Question: When I 'set' the 'background image' at I have to give it a 'static size' of div otherwise it will not display the background images. What is problem.....

I have this
'''
.wrapper {
width: 1170px;
margin: 0 auto;
height: auto !important;
}
.main_div {
float: left;
width: 100%;
height: auto !important;
}
body {
font-family: Verdana, Geneva, sans-serif;
font-size: 14px;
width: 100%;
height: auto !important;
}
.header {
width: 100%;
background-image:url(file:///D|/HJ/ALL%20HTML%20TEMP/bootstrap/bootstrap/img/header_bg.jpg);
float:left;
}
'''
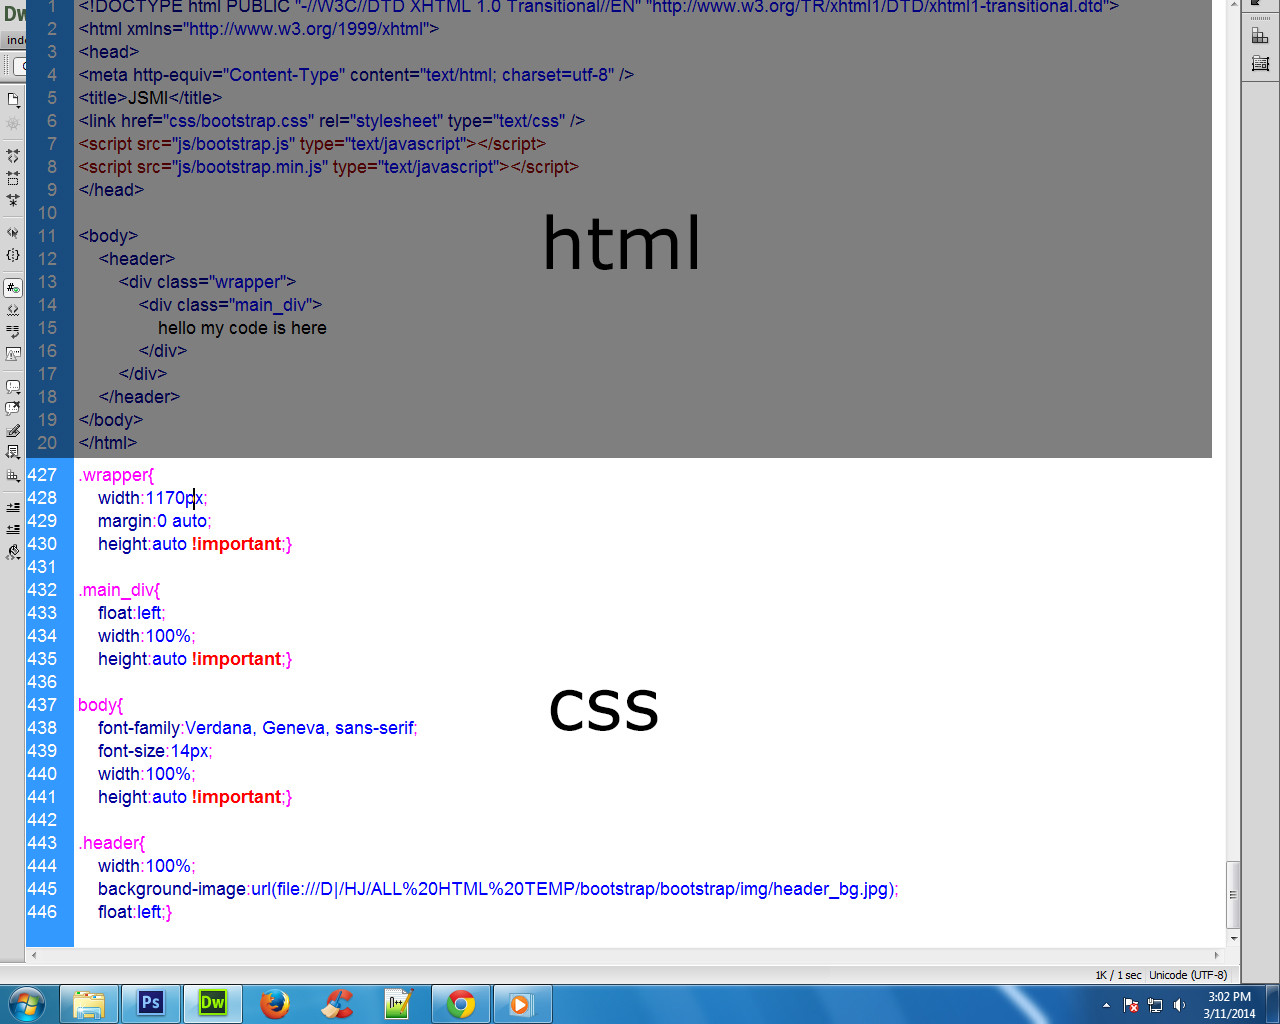
Answer: Why do you float the '.main_div' with 'width:100%'? Floated elements get out of the flow which means they don't stretch their parent elements, so a background set on '.main_div''s parent won't show.
You should either remove the 'float' or add some clearing technique to the 'header' (also known as a c<URL>